Field crop: maize
Growth stage: 2
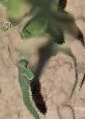
Species: maize